Field crop: maize
Growth stage: 1
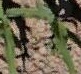
Species: maize